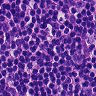
Metastatic tissue present: no